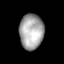
Tissue: skin
Cell type: Epithelial cells
Senescence score: 0.9321
Nuclear area (px): 831
Mean DAPI intensity: 165.953